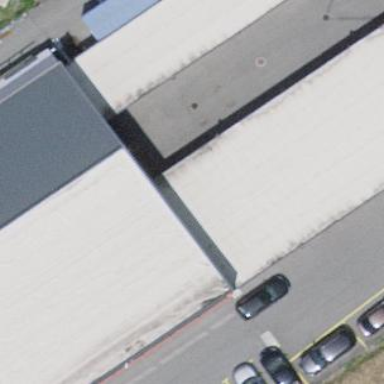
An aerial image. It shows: Industrial building.